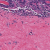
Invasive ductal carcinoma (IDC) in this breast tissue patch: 0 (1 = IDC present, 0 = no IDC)